Question: I'm trying to create GUI that contain three canvases.
The view I want to create is as following:
'''
--------------------------------------------
| | | |
| | | |
| | | |
| | | |
--------------------------------------------
'''
Two narrow canvases on left and right , and one big canvas in center.
This is my code:
'''
#!/bin/sh
# exec wish "$0"
canvas .lib
canvas .lef -background "black"
canvas .lay
grid .lib -row 0 -column 0 -sticky ns
grid .lef -row 0 -column 1 -sticky nsew
grid .lay -row 0 -column 2 -sticky ns
# Added as proposed by Donal Fellows
grid columnconfigure . 1 -weight 1
'''
But instead order I described above I get all canvases in the same size.

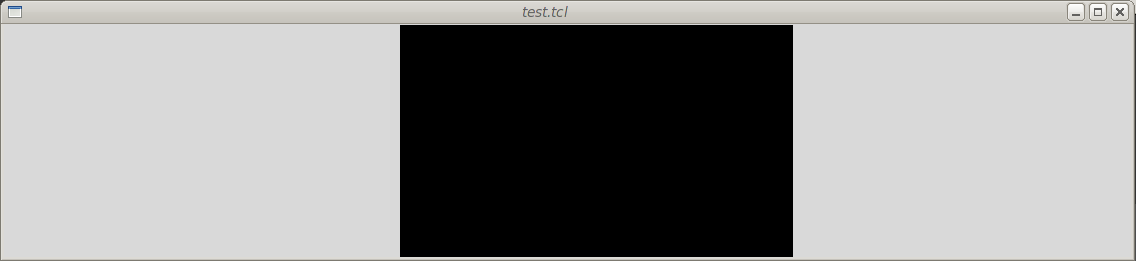
Answer: If you don't 'fix' column widths for the canvases, you could set a specific width with the '-width' option when creating the canvas:
'''
canvas .lib -width 100
canvas .lef -background "black" -width 500
canvas .lay -width 100
'''
And with everything else the same, the result I get is:

If you want to later change the width of the canvas, you can of course use something like '.lib configure -width 200' to change the width of the '.lib' canvas to 200 px.